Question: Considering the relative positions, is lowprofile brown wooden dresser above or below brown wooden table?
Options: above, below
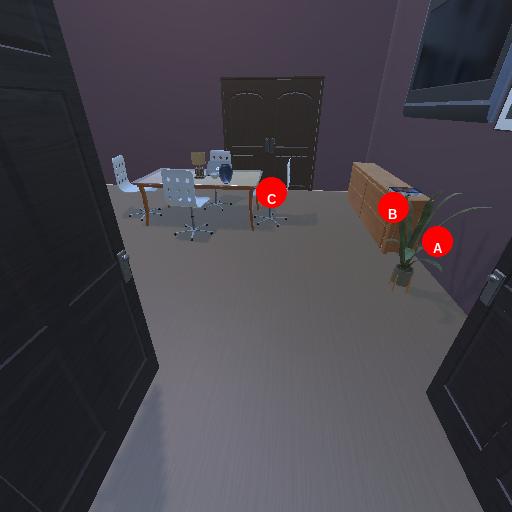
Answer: above